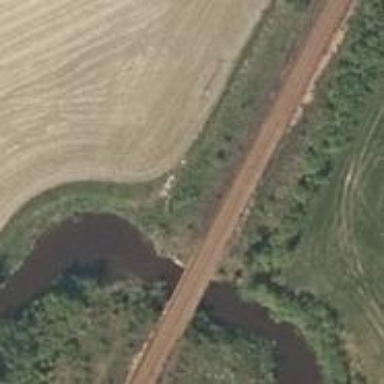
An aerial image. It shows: Bridge carrying continuous electrified railway tracks with contact line.